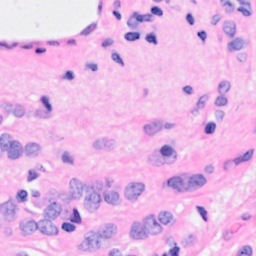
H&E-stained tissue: Breast